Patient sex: F
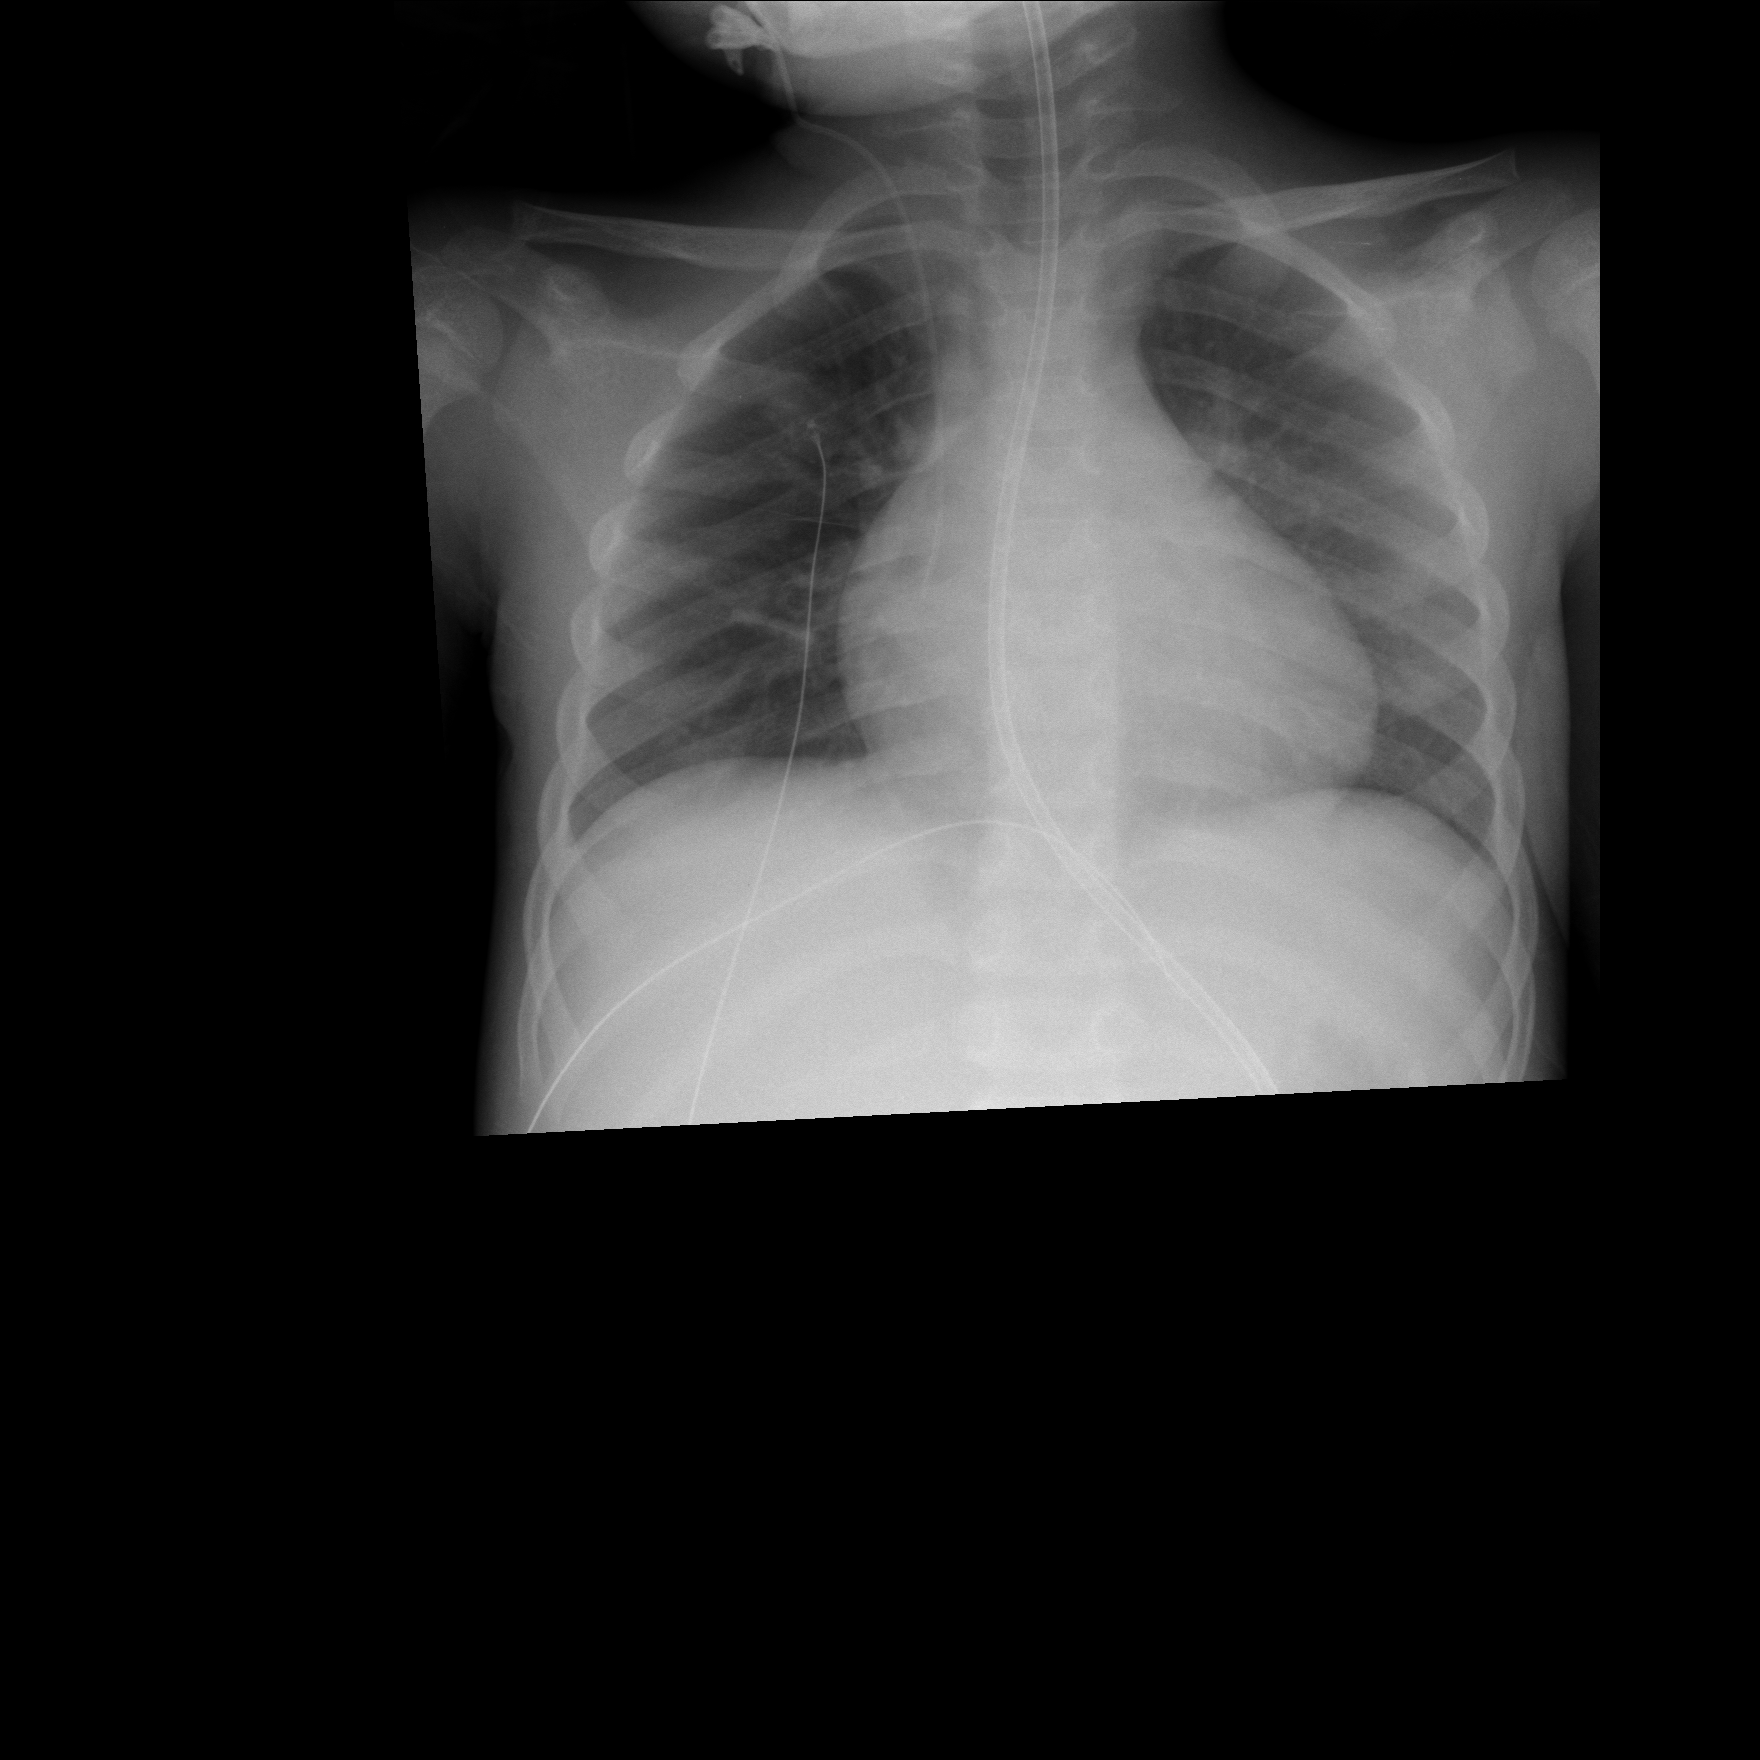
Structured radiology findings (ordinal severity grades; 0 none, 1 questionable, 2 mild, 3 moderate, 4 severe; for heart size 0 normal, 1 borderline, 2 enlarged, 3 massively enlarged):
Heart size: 0
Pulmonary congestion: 0
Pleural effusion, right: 0
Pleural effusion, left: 0
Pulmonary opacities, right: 0
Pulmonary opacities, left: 0
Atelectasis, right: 2
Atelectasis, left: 0